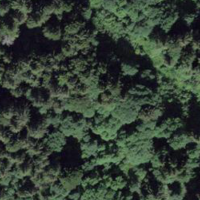
EUNIS habitat code: 43
Species observed at this site:
Sambucus racemosa